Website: home-depot
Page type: delivery-shipping
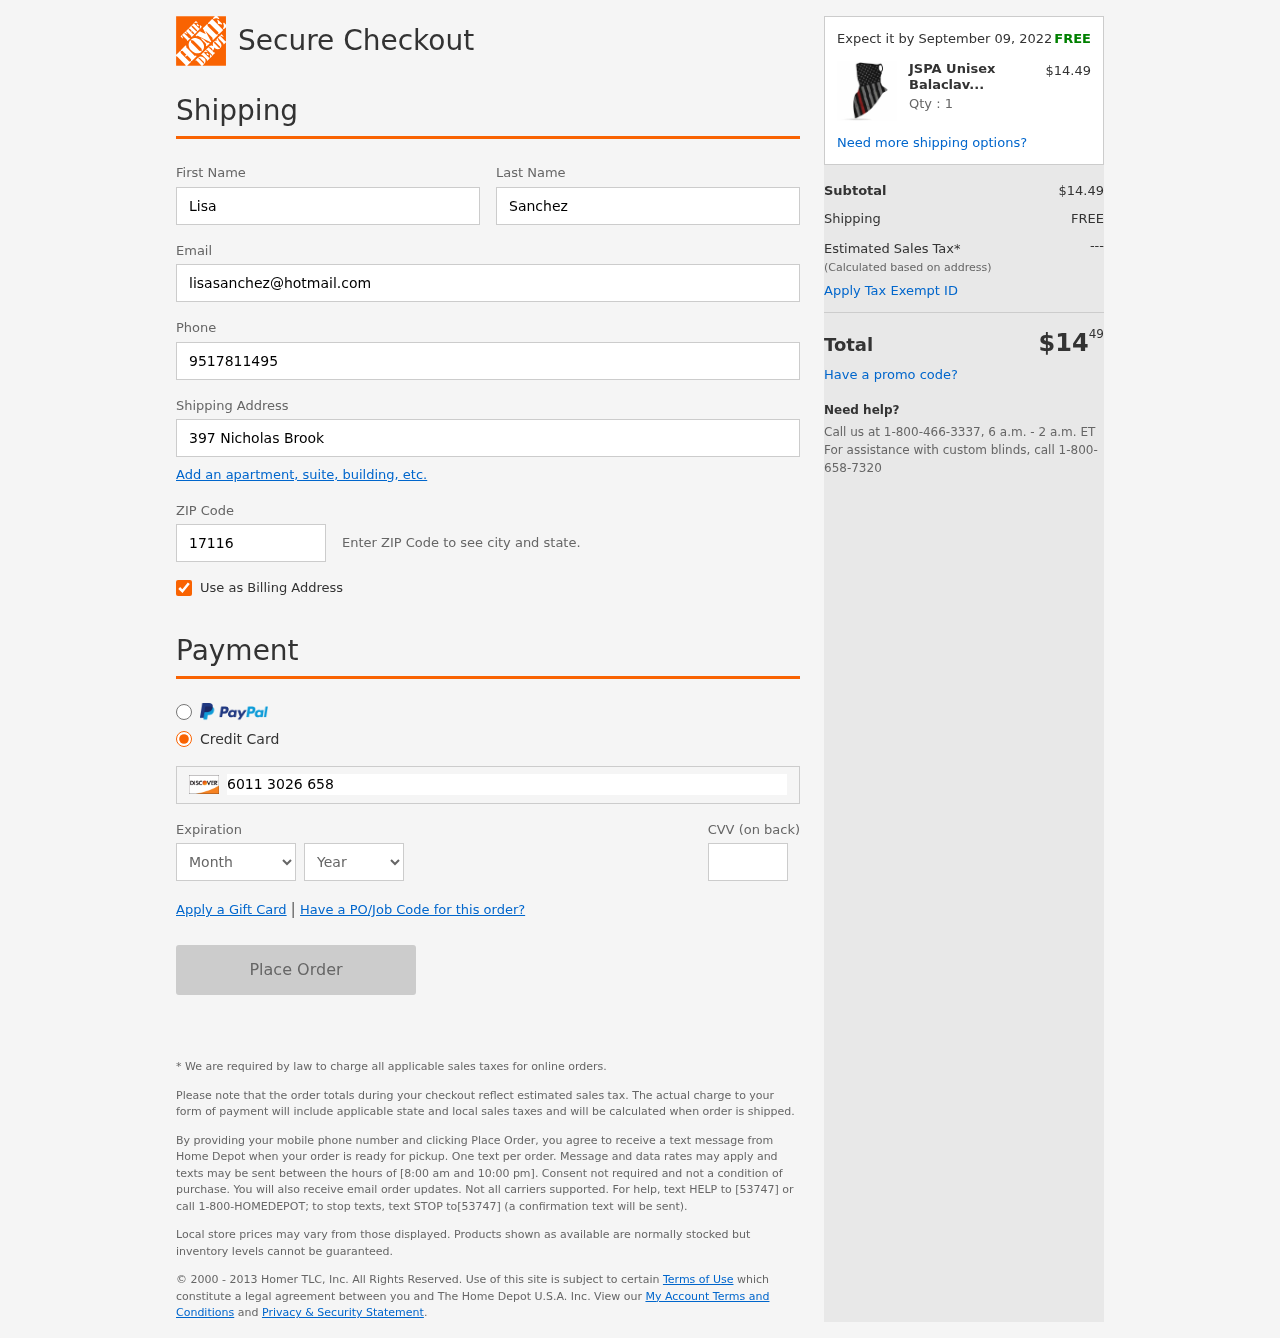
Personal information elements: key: PII_CARD_CVV
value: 285
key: PII_CARD_EXPIRY_MONTH
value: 07
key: PII_CARD_EXPIRY_YEAR
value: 29
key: PII_CARD_NUMBER
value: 6011 3026 6589 1119
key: PII_EMAIL
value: lisasanchez@hotmail.com
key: PII_FIRSTNAME
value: Lisa
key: PII_LASTNAME
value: Sanchez
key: PII_PHONE
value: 9517811495
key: PII_POSTCODE
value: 17116
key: PII_STREET
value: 397 Nicholas Brook
Product elements: key: PRODUCT1_NAME
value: JSPA Unisex Balaclava Ear Hanger Mask Sun Protection Face Mask Balaclava for Men Women Washable Face
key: PRODUCT1_PRICE
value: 14.49
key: PRODUCT1_QUANTITY
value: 1
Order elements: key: ORDER_DELIVERY_DATE
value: Expect it by September 09, 2022
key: ORDER_SUBTOTAL
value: $14.49
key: ORDER_SHIPPING_COST
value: FREE
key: ORDER_TOTAL
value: $1449